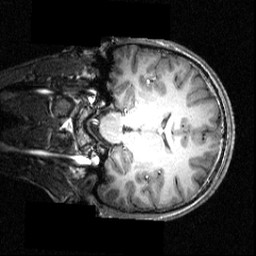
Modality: T1w
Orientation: coronal
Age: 18
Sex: male
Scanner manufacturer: siemens
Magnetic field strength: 3.951 T
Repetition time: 1.5 s
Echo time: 0.00335 s